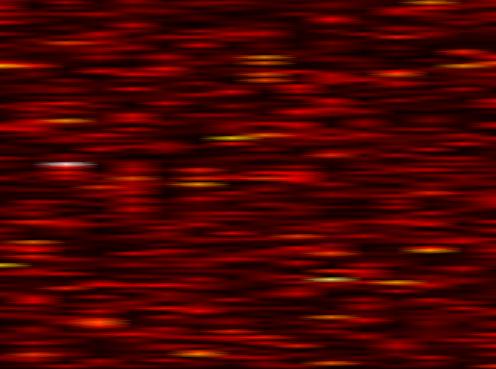
Label: UFMC